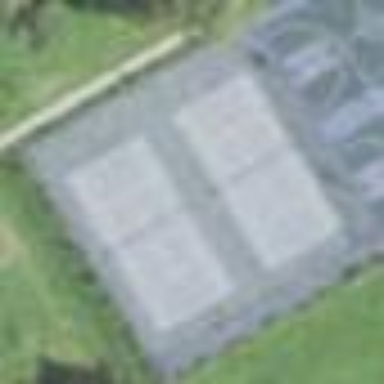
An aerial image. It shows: Tennis court in leisure pitch.